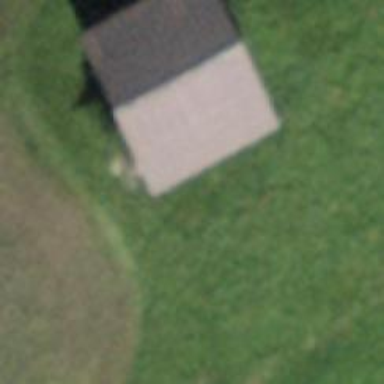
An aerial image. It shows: Barn.